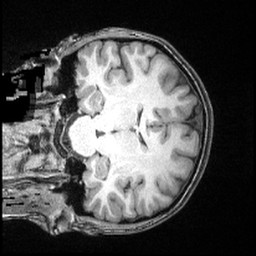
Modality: T1w
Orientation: coronal
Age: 28
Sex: female
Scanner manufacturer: siemens
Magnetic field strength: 3 T
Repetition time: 2.4 s
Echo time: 0.00374 s